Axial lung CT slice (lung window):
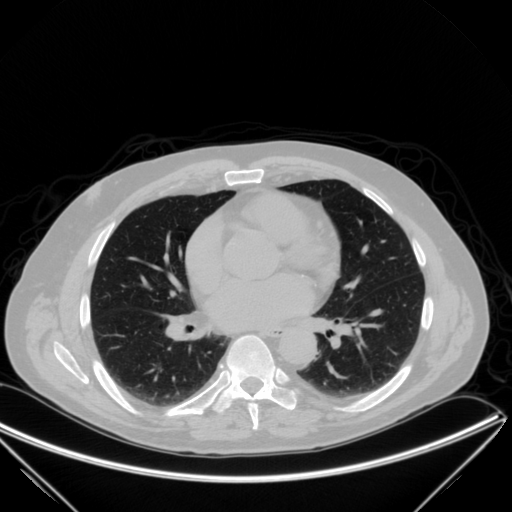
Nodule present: no